Question: I'm loading a bunch of UIImages (that are local and preloaded with the app) with this code:
'''
NSString*plistPath = [[NSBundle mainBundle] pathForResource:@"images" ofType:@"plist"];
NSArray *array = [NSArray arrayWithContentsOfFile:plistPath];
NSMutableArray *finalArray = [[NSMutableArray alloc] initWithCapacity:array.count];
for(int i=0;i<array.count; i++) {
[finalArray addObject:[UIImage imageNamed:[NSString stringWithFormat:@"%@",[array objectAtIndex:i]]]];
}
'''
then later in the collectionView:
'''
cell.cellImage.image = [finalArray objectAtIndex:indexPath.row];
'''
There's a huge lag on the presentation of that collectionView. I've captured that lag with the following Instruments Screen Shots:

There's a major disconnect between that lag (experienced by user and shown in the graph) and the actual call Tree below, which shows no delay. I'm loading 500k jpg's in each cell of the collectionView. Is this Instruments analysis basically saying there's nothing I can do in code and this is a system library delay?
EDIT: My question is no longer about this specific use case with my collectionView. It's about Instruments in general. If I have the options selected that I do in the screenshot and the app shows significant lag, but the time profiler doesn't, is there anything I can do to in my code to increase the speed? I'm guess I'm asking more generally about time profiler, settings, and their results. If all the lag is attributed to lower level code or system frameworks, can I do anything about it?
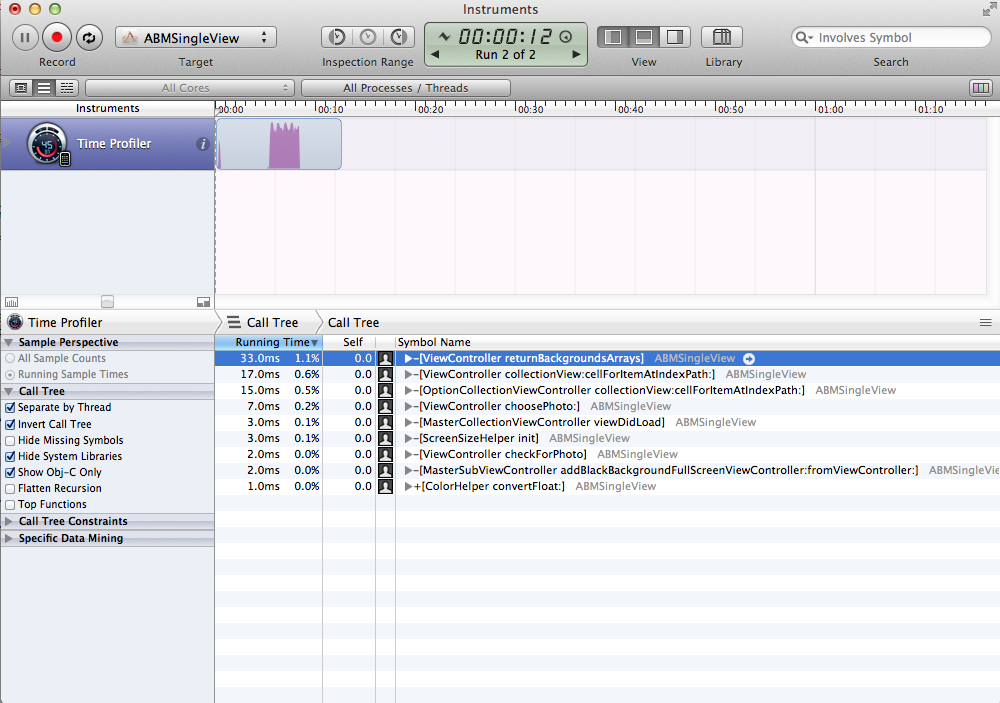
Answer: You have the 'Hide System Libraries' checkbox enabled in the right settings panel so it will hide any calls to methods which you did not define. So for instance, if you make a bunch of calls to 'imageNamed:' and you have this checkbox selected, you will not see the time it takes the system to decompress and load these images.
So technically all the "lag"/slowness is in the system frameworks, but it is in your control to change how you use them. And you also can monitor which operations in system frameworks are most expensive time-wise.
Unchecking this box is the solution: